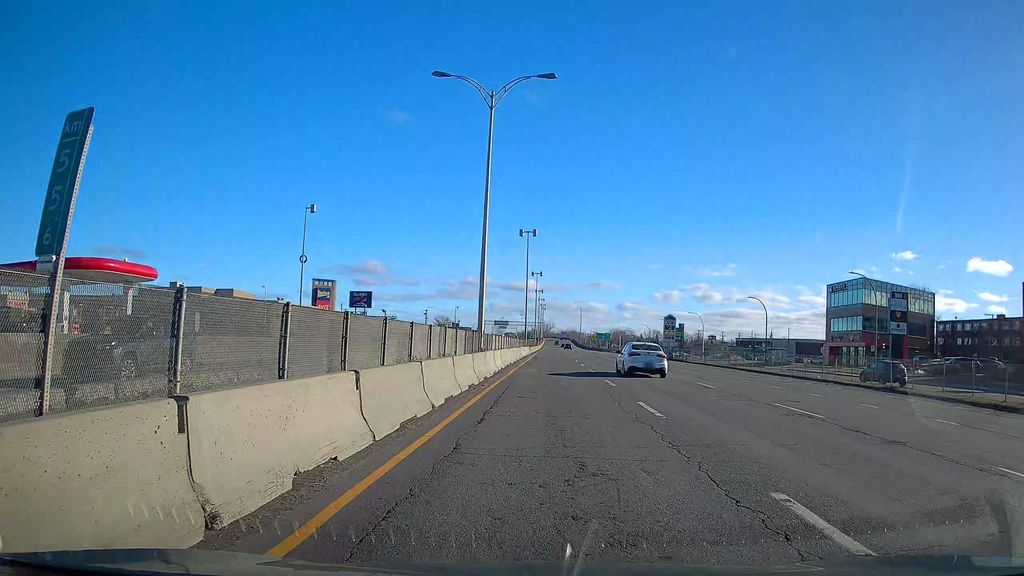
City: montreal